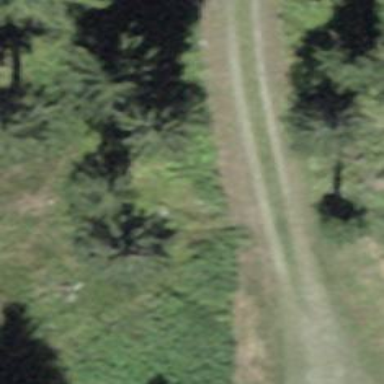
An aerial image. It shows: Path.